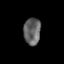
Tissue: lung
Cell type: T cells
Senescence score: 0.2052
Nuclear area (px): 450
Mean DAPI intensity: 99.058